Interaction volume radius: 5 \u00c5
Interaction volume height: 10 \u00c5
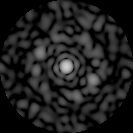
Disorder parameter: 0.8009